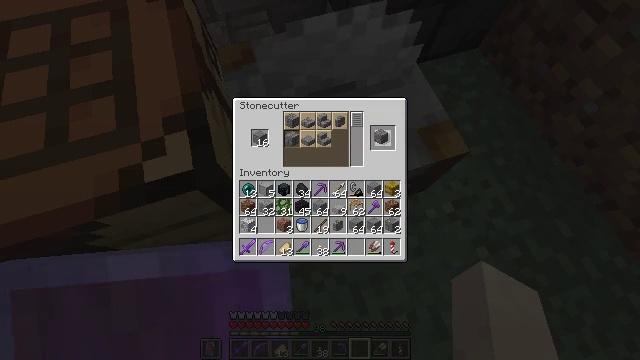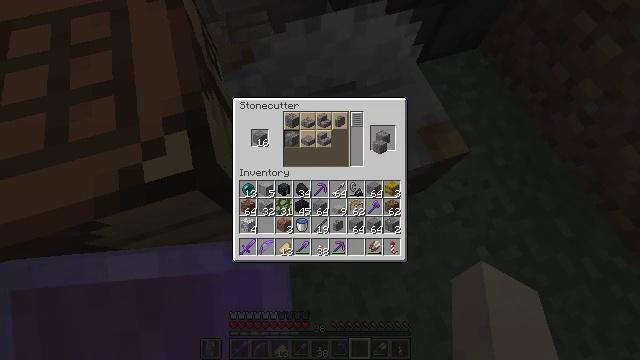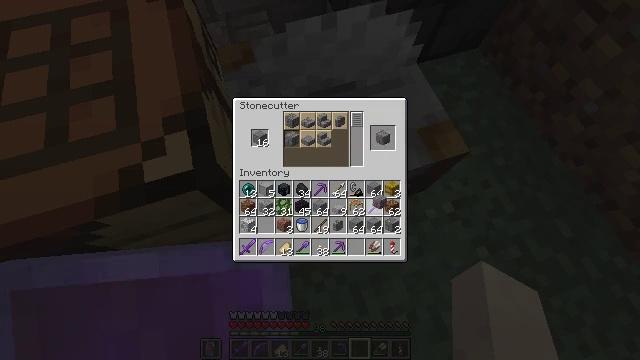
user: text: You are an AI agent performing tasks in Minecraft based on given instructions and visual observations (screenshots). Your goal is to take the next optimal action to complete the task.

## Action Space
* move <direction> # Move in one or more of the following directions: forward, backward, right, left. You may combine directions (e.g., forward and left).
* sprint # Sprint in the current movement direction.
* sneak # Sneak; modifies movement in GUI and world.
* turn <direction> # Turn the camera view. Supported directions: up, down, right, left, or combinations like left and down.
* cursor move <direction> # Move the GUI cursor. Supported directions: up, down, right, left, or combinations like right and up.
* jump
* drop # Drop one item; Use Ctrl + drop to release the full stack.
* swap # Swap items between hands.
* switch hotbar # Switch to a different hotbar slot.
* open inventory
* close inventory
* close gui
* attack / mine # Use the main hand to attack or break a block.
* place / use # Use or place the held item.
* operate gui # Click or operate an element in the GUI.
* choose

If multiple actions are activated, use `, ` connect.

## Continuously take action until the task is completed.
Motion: motion action
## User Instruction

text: Combine four stone blocks to make stone bricks.
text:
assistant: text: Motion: turn down, attack / mine
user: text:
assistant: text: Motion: turn down
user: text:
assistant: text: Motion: no_op